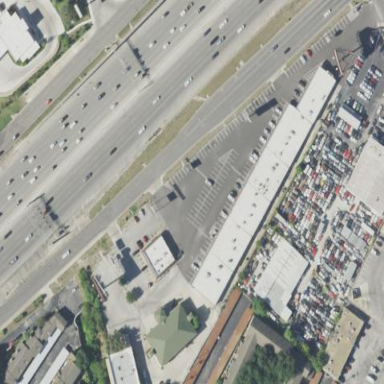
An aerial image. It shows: Retail area.